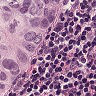
Metastatic tissue present: yes